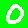
Digit: 0